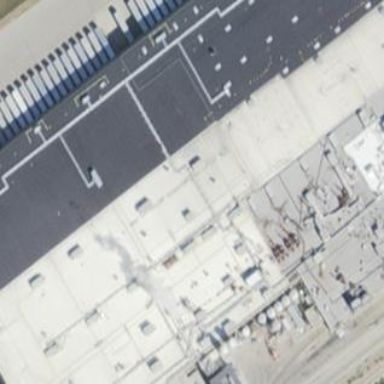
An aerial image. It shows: Industrial building.